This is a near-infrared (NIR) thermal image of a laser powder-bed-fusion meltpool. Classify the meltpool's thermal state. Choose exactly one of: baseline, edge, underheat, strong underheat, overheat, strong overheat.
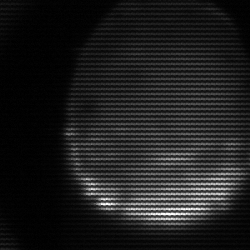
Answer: edge